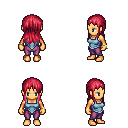
a pixel art fantasy rpg character, female body template, human, tanned skin, blue vest, magenta pants, ruby red unkempt hairstyle, bracelets, four views (front, back, left, right), 2x2 character sprite sheet, small pixel art, hard edges, no anti-aliasing